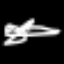
Label: airplane